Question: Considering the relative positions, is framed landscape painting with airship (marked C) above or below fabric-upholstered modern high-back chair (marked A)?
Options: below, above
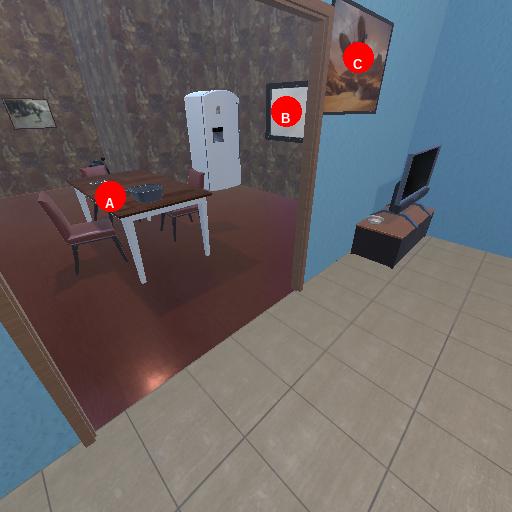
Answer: below